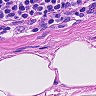
Metastatic tissue present: no